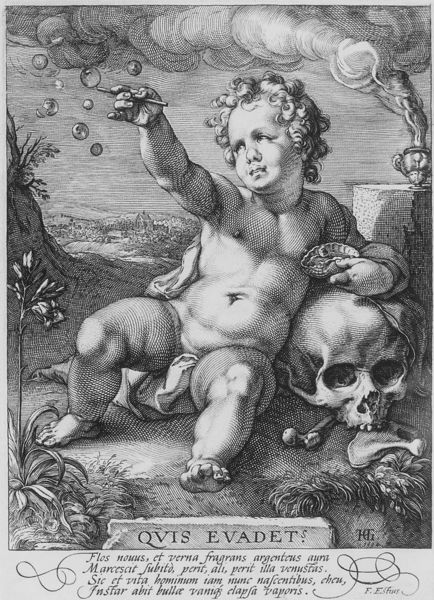
Titel: Quis Evadet?
Künstler: Hendrik Goltzius
Institution: London, British Museum
Schlagwörter: feuer, nackt, umhang, weiß, sitzen, blume, blumen, lampe, schwarz, zeichnung, gras, schädel, tod, rauch, haare, decke, kind, pflanze, pflanzen, locken, engel, putte, putto, vase, schrift, baby, dampf, dick, nabel, junge, zeigen, knochen, vanitas, tusche, gefäß, memento mori, vergänglichkeit, knabe, druck, radierung, stich, illustration, schwarzweiß, text, malen, stift, skelett, totenkopf, zeichnen, opfer, seife, amor, kupferstich, totenschädel, blasen, bube, tuche, rohr, zeichung, latein, seifenblase, seifenblasen, strohhalm, gleichnis, quis, evadet, opfergefäß, murmeln, omor, amorett, quis evadet